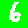
Digit: 6